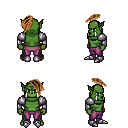
a pixel art fantasy rpg character, male body template, orc, green skin, steel arm armor, magenta pants, brown long mohawk hairstyle, metal boots, four views (front, back, left, right), 2x2 character sprite sheet, small pixel art, hard edges, no anti-aliasing